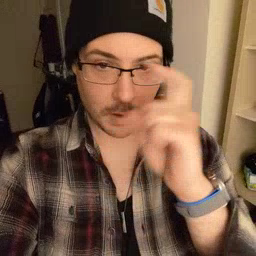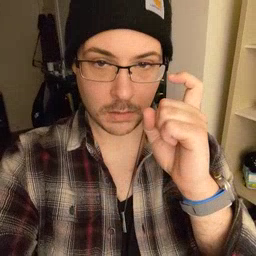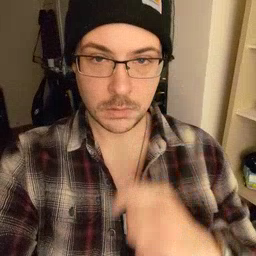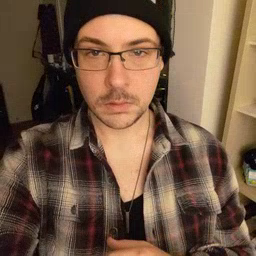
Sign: because